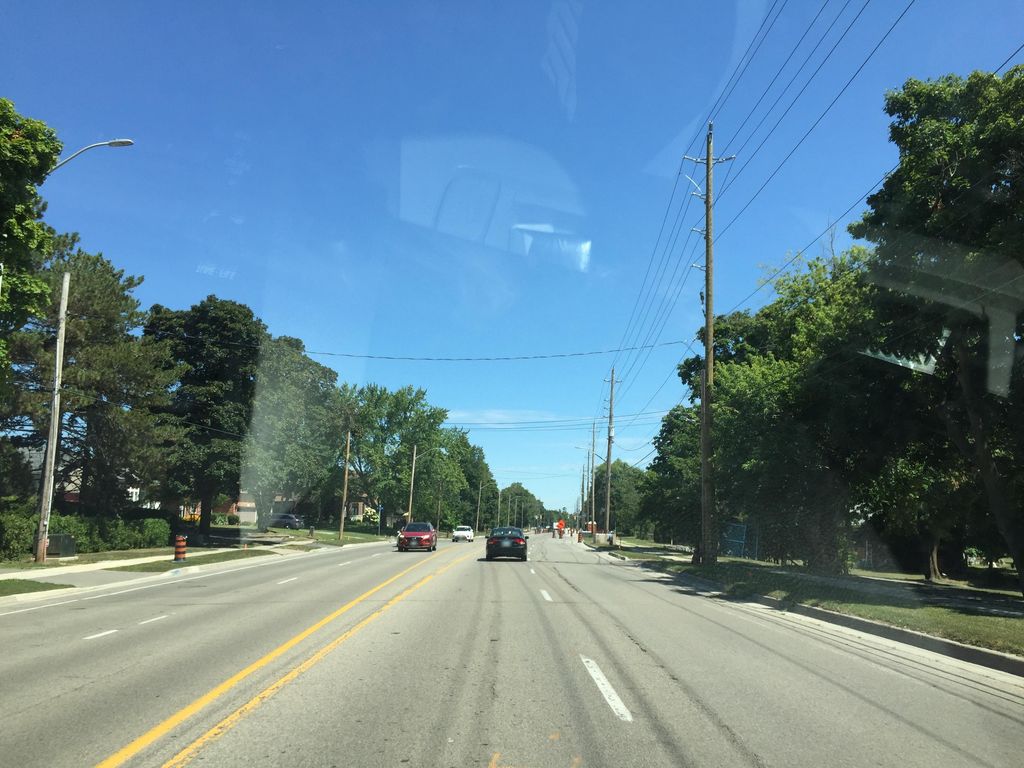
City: hamilton